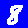
Digit: 8